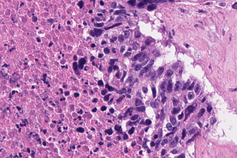
Tumor epithelial tissue: yes
Tumor-associated stroma tissue: yes
Normal tissue: no